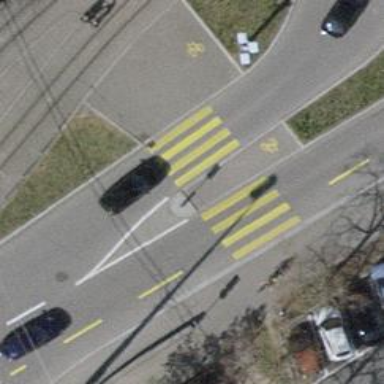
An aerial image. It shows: Traffic calming island.